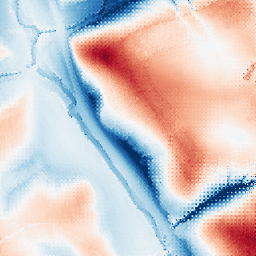
Category: edge_preserving
Decomposition family: guided
Decomposition parameters: radius: 32
eps: 1
Upsampling method: regularized
Upsampling parameters: scale: 2
lambda_reg: 0.1
Upsampling scale: 2